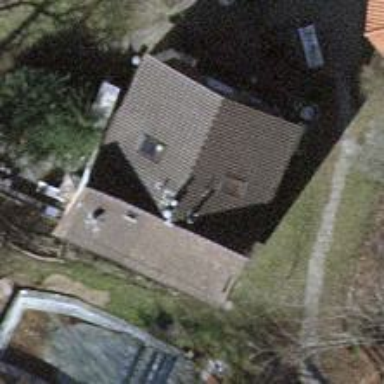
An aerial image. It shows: Guest house that serves as bed and breakfast.